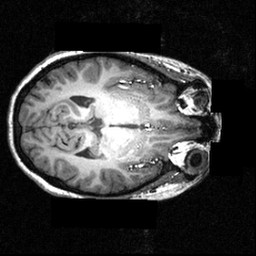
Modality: T1w
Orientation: axial
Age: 23
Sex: female
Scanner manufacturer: siemens
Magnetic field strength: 3.951 T
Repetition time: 1.5 s
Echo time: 0.00335 s